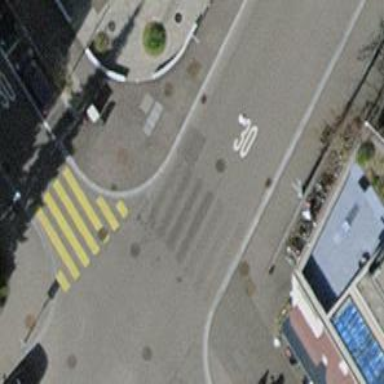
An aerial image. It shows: Kerb barrier.